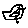
Label: bird